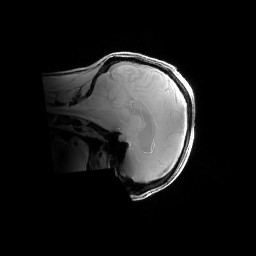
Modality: PDw
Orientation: sagittal
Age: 30
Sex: male
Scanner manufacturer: siemens
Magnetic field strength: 6.98 T
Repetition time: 1.3 s
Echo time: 0.00231 s